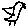
Label: bird